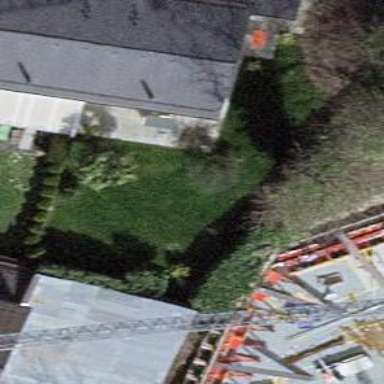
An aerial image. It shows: Garden enclosed by fence.